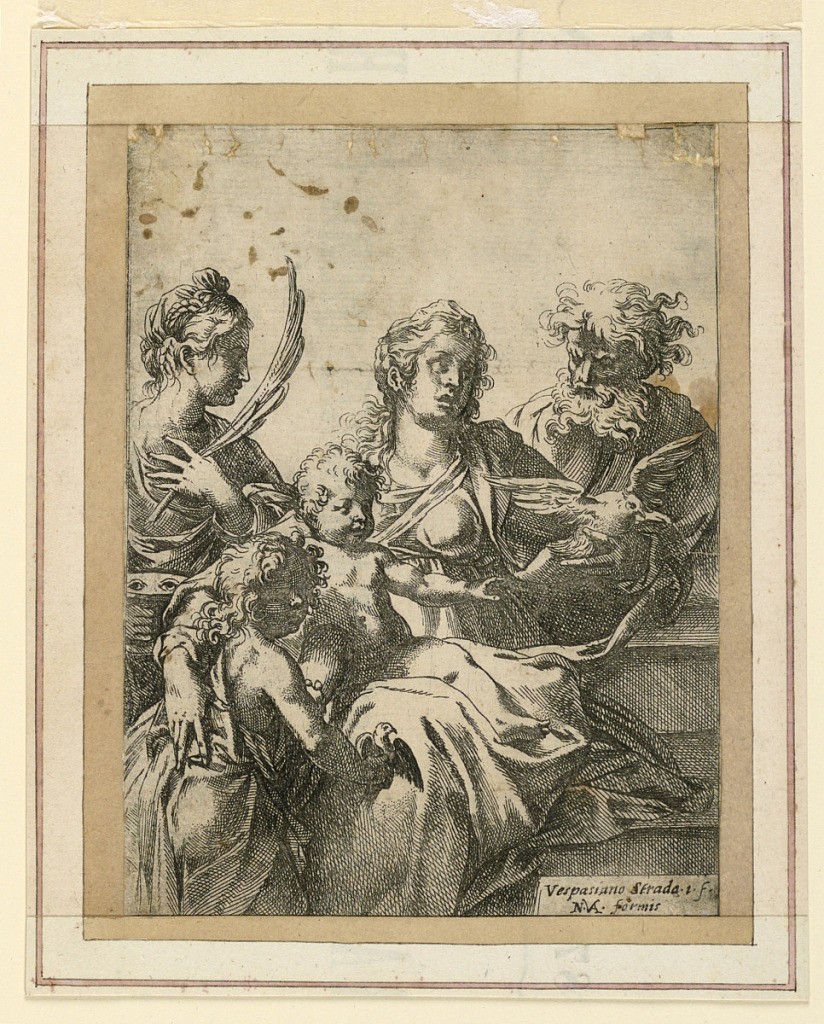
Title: The Virgin and Child with Saints Elizabeth, Joseph, and Young John the Baptist
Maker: Vespasiano Strada, Italian, 1582 - 1622
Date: ca. 1610
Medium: Engraving on paper
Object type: Print
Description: The Virgin and Child, in the center, are flanked by St. Lucy, left, and St. Joseph, right. Mary holds a dove.